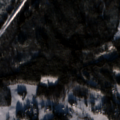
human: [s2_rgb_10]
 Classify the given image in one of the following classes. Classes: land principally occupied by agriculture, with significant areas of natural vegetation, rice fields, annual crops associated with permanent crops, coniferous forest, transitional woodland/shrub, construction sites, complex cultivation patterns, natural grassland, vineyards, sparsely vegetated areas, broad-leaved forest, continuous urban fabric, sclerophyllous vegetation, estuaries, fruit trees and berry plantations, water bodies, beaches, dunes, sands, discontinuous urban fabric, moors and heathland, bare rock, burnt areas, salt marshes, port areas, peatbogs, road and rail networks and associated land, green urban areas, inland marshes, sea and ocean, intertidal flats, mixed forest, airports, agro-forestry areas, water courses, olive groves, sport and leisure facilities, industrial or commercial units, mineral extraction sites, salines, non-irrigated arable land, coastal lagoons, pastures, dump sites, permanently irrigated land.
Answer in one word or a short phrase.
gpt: non-irrigated arable land, land principally occupied by agriculture, with significant areas of natural vegetation, coniferous forest, mixed forest, transitional woodland/shrub, water bodies